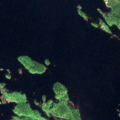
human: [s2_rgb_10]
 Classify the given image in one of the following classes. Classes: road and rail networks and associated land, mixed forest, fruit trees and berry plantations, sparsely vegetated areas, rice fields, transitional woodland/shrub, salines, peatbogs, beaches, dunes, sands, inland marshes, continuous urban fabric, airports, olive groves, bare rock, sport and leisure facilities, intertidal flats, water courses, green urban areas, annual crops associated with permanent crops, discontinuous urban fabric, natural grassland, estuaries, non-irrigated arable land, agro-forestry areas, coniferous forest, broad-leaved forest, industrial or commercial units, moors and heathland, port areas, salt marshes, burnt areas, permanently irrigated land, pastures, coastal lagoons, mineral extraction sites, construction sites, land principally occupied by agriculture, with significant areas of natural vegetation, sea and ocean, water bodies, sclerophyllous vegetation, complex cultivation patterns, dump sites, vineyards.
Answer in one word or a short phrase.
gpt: mixed forest, water bodies